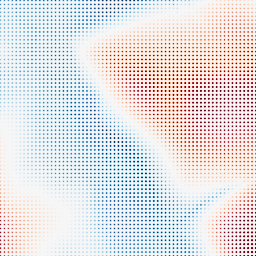
Category: classical
Decomposition family: gaussian
Decomposition parameters: sigma: 100
Upsampling method: sinc_blackman
Upsampling parameters: scale: 8
kernel_size: 4
Upsampling scale: 8